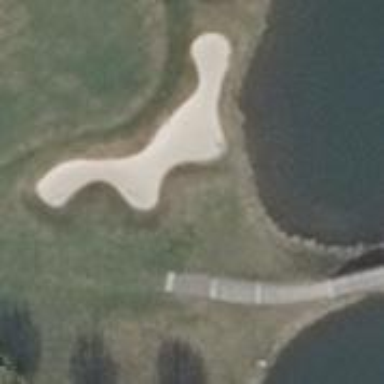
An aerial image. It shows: Golf bunker filled with natural sand.